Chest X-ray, PA view. Patient: 64 years old, sex M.
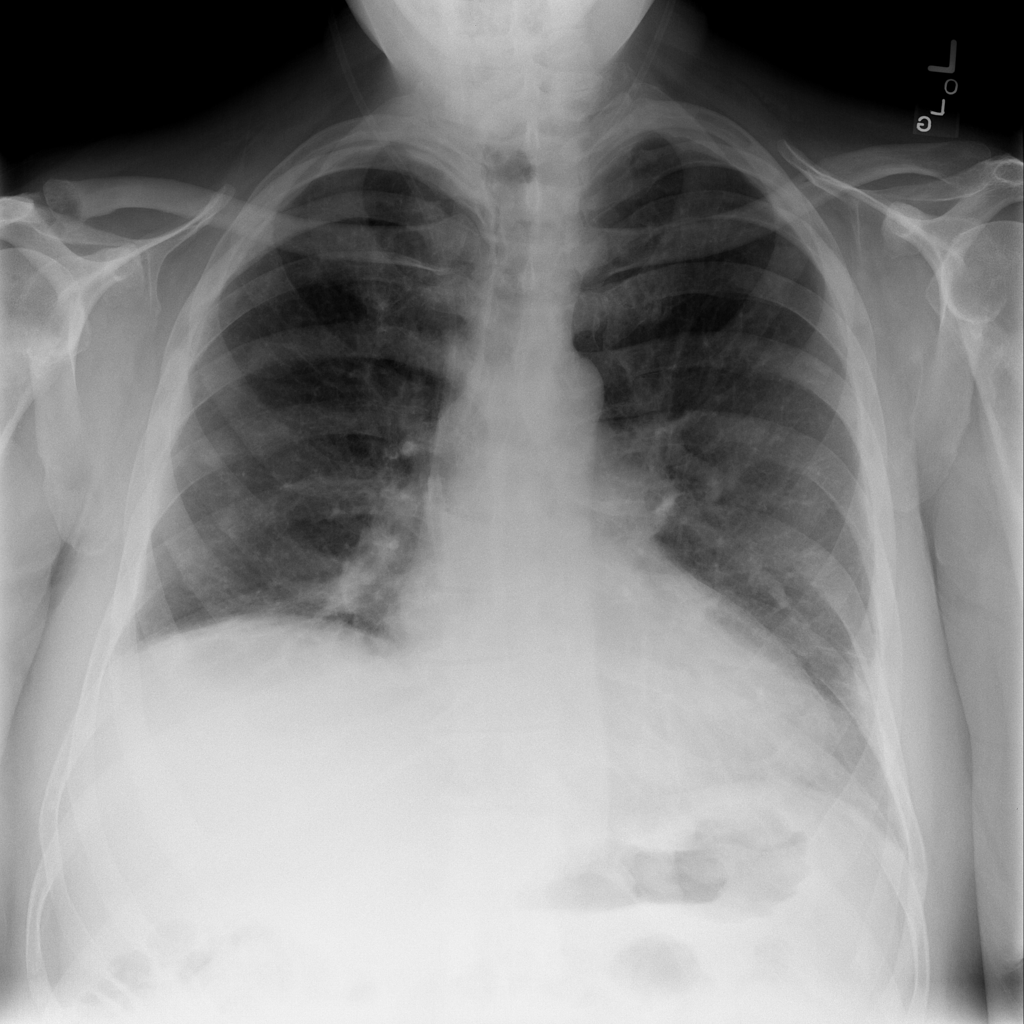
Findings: No Finding